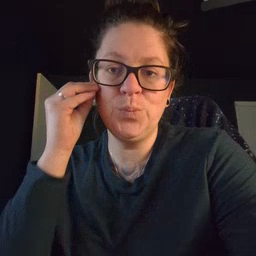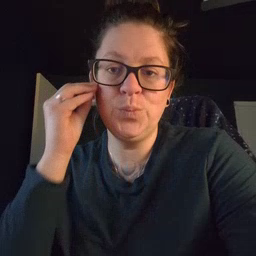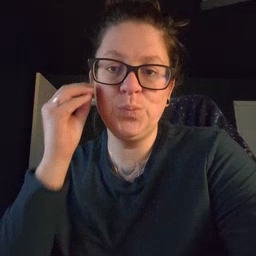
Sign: home